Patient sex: F
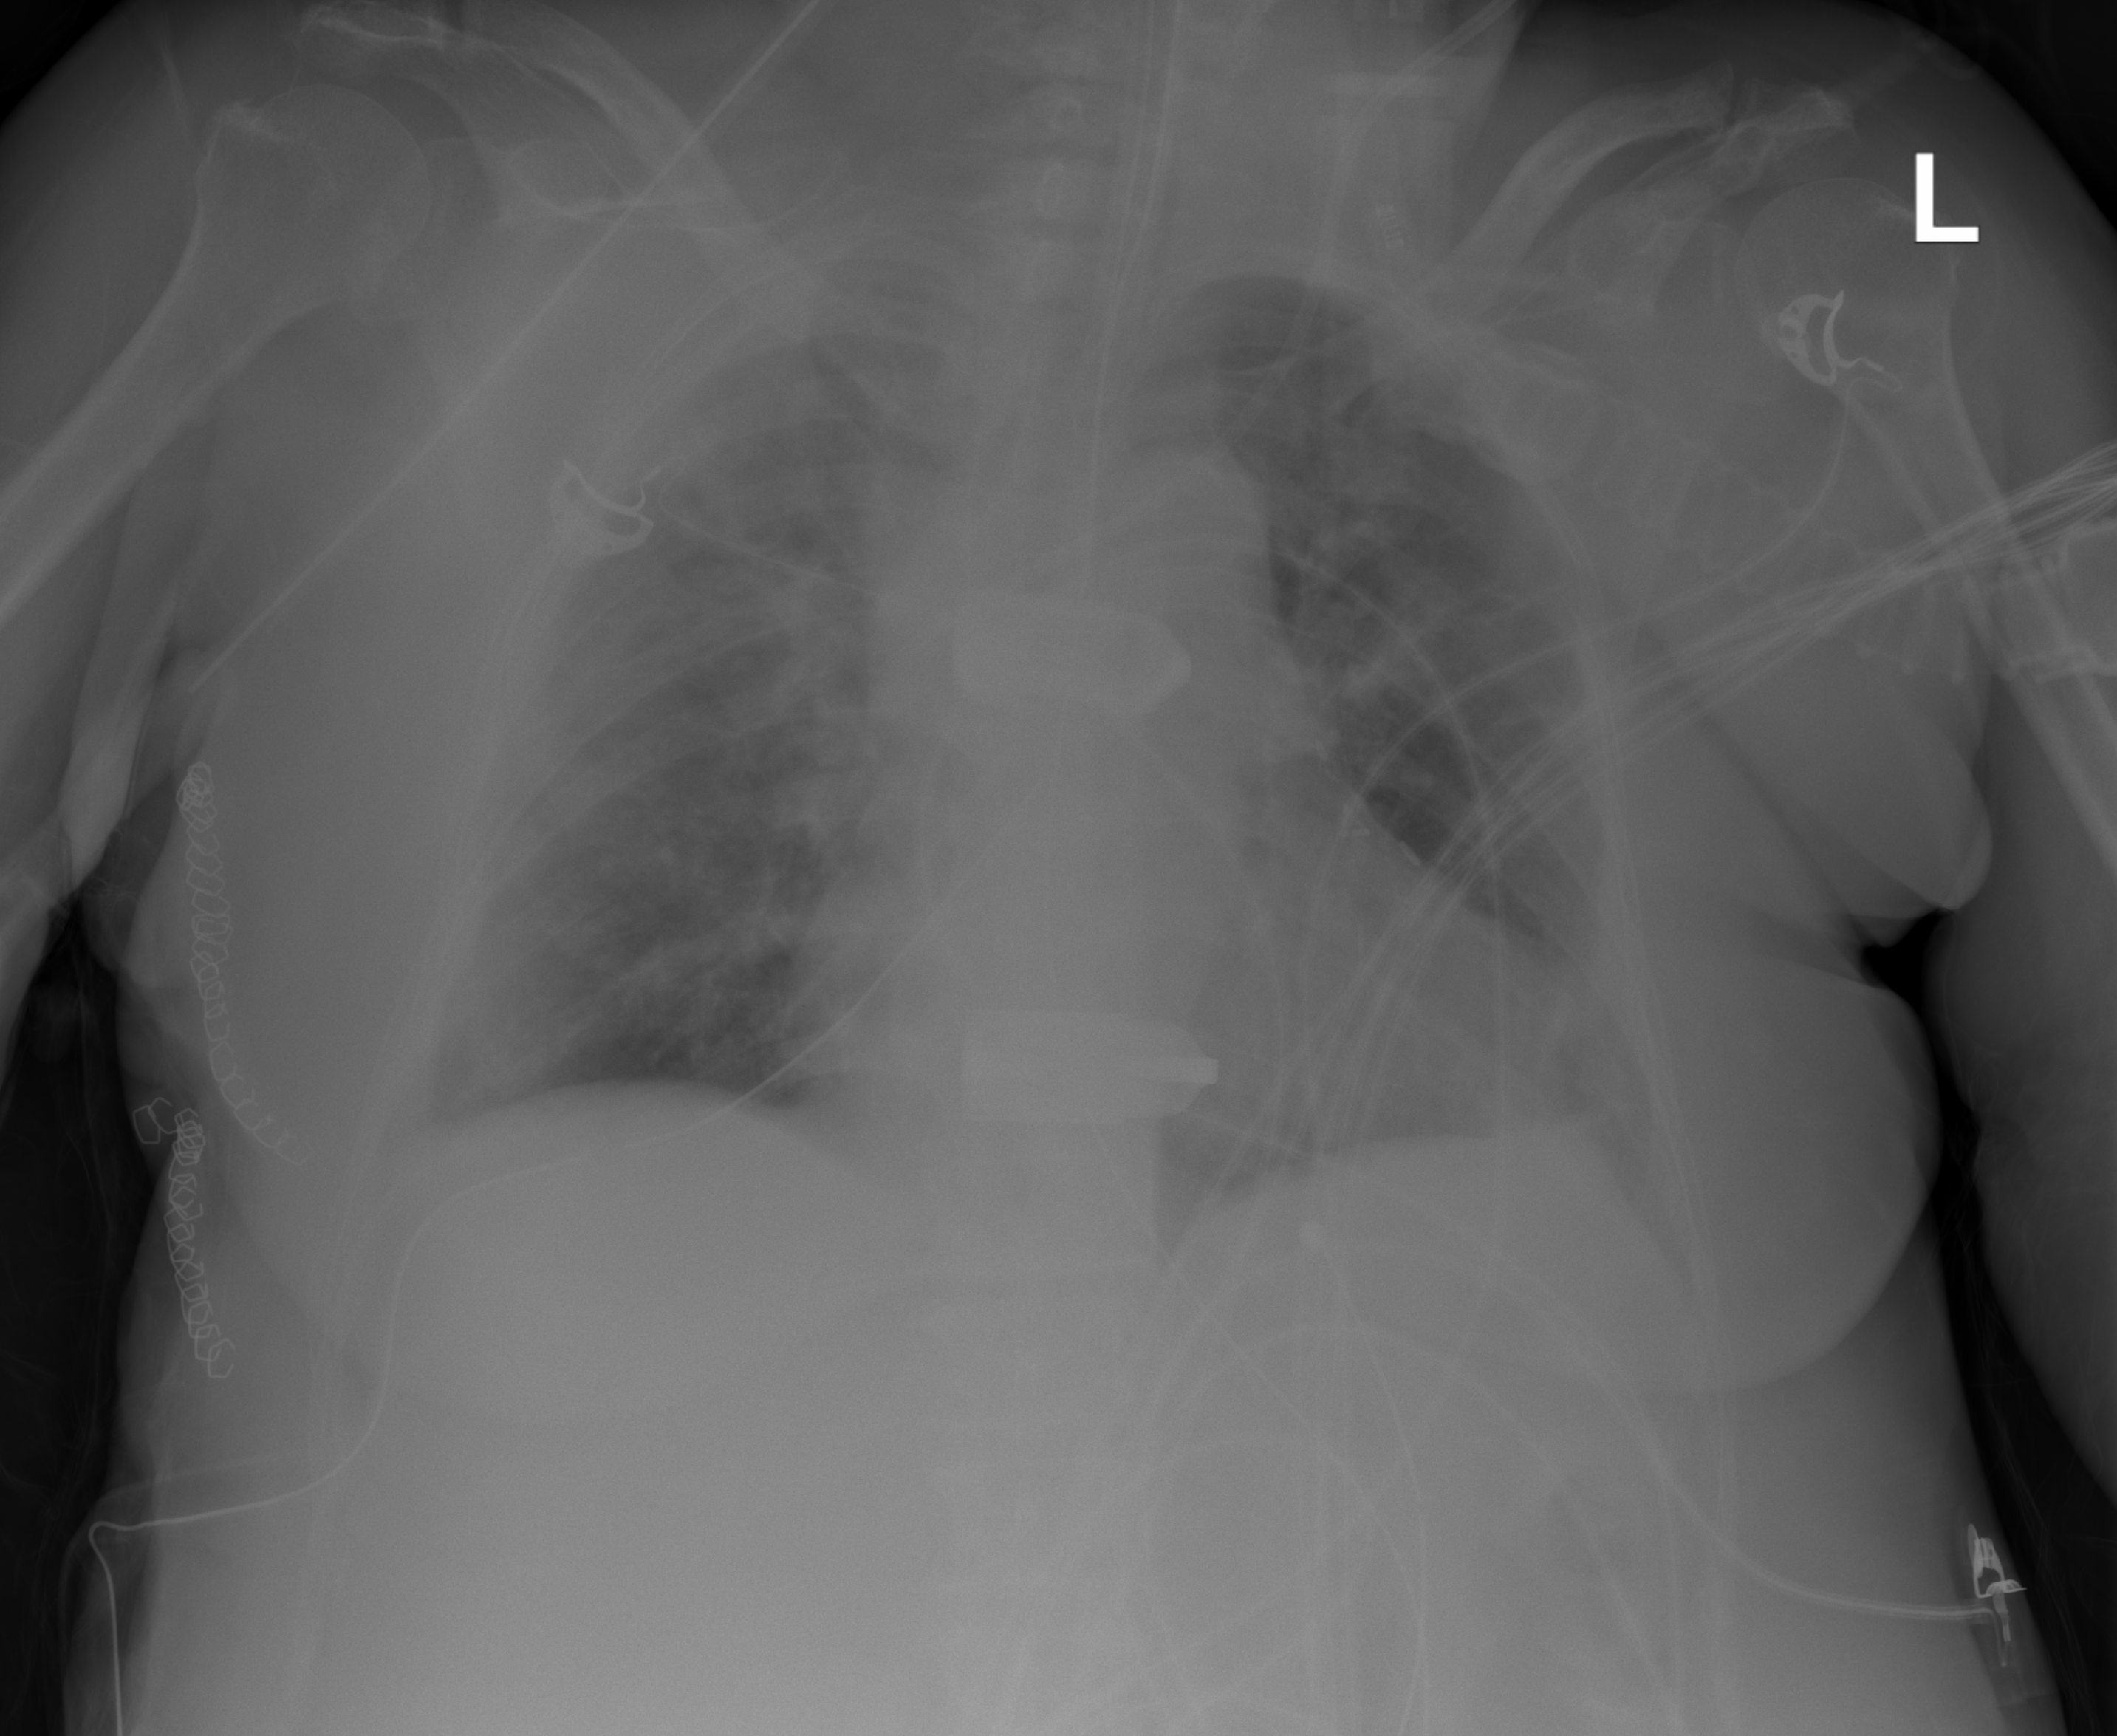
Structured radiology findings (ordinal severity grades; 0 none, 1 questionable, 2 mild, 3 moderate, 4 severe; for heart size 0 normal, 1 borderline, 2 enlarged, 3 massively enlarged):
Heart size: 2
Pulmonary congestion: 2
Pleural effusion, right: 0
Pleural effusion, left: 0
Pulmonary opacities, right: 2
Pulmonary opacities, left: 2
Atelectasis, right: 1
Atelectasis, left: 1